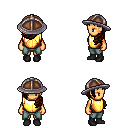
a pixel art fantasy rpg character, female body template, human, tanned skin, gold chest armor, teal pants, brown left-swept hairstyle, chain helm, black shoes, four views (front, back, left, right), 2x2 character sprite sheet, small pixel art, hard edges, no anti-aliasing